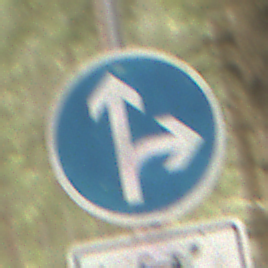
Verkehrszeichen: VorgeschriebeneFahrtrichtungGeradeausOderRechts
Zusatzzeichen unten: EinspurigeFahrzeugeFrei4
Umgebung: Outdoor, Nature
Tageszeit: MorningAfternoon
Wetter: Overcast
Licht: Natural
Jahreszeit: Winter
Kontrast: LowContrast